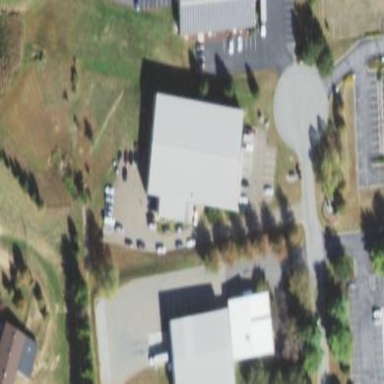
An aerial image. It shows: Fitness center building.